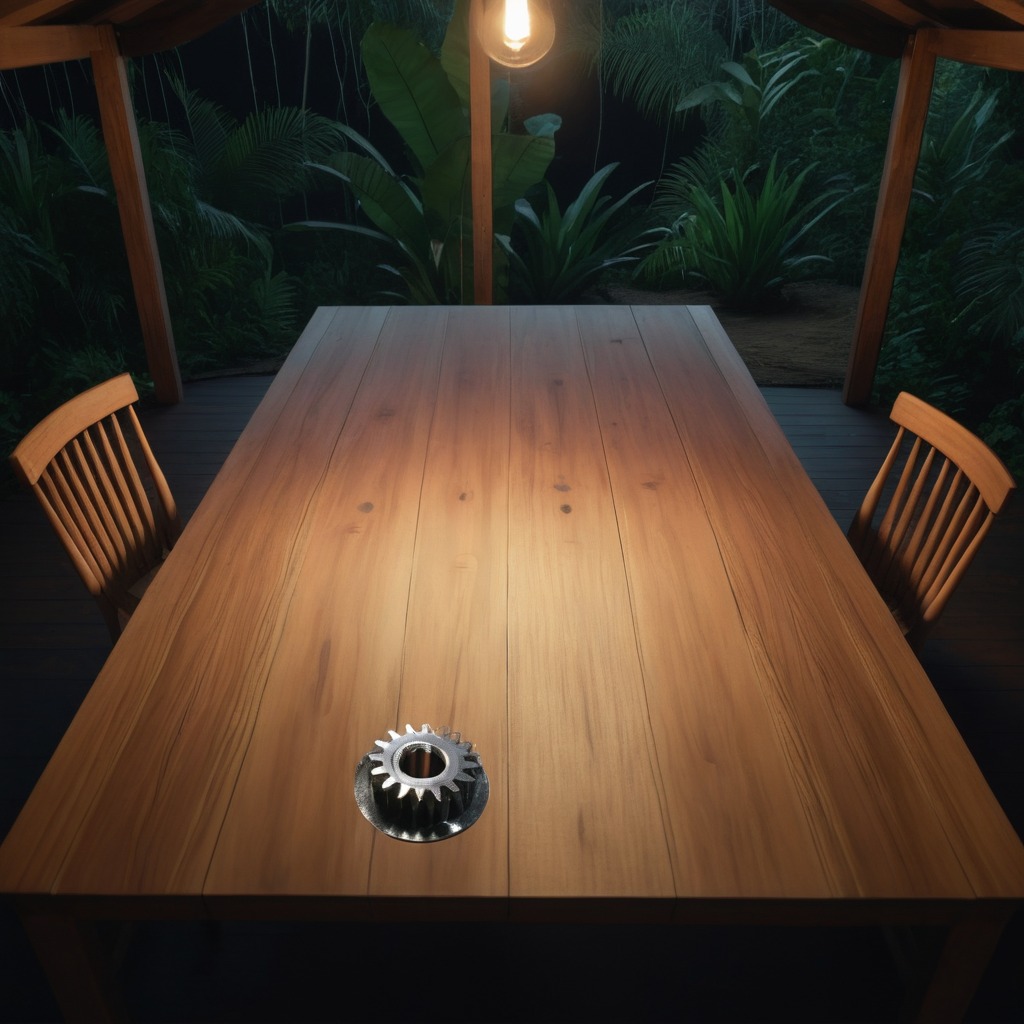
A steel gear with teeth lies on a wooden table inside a jungle field workshop tent at night dim ambient light soft shadows worn but